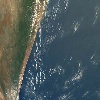
Label: water